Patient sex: F
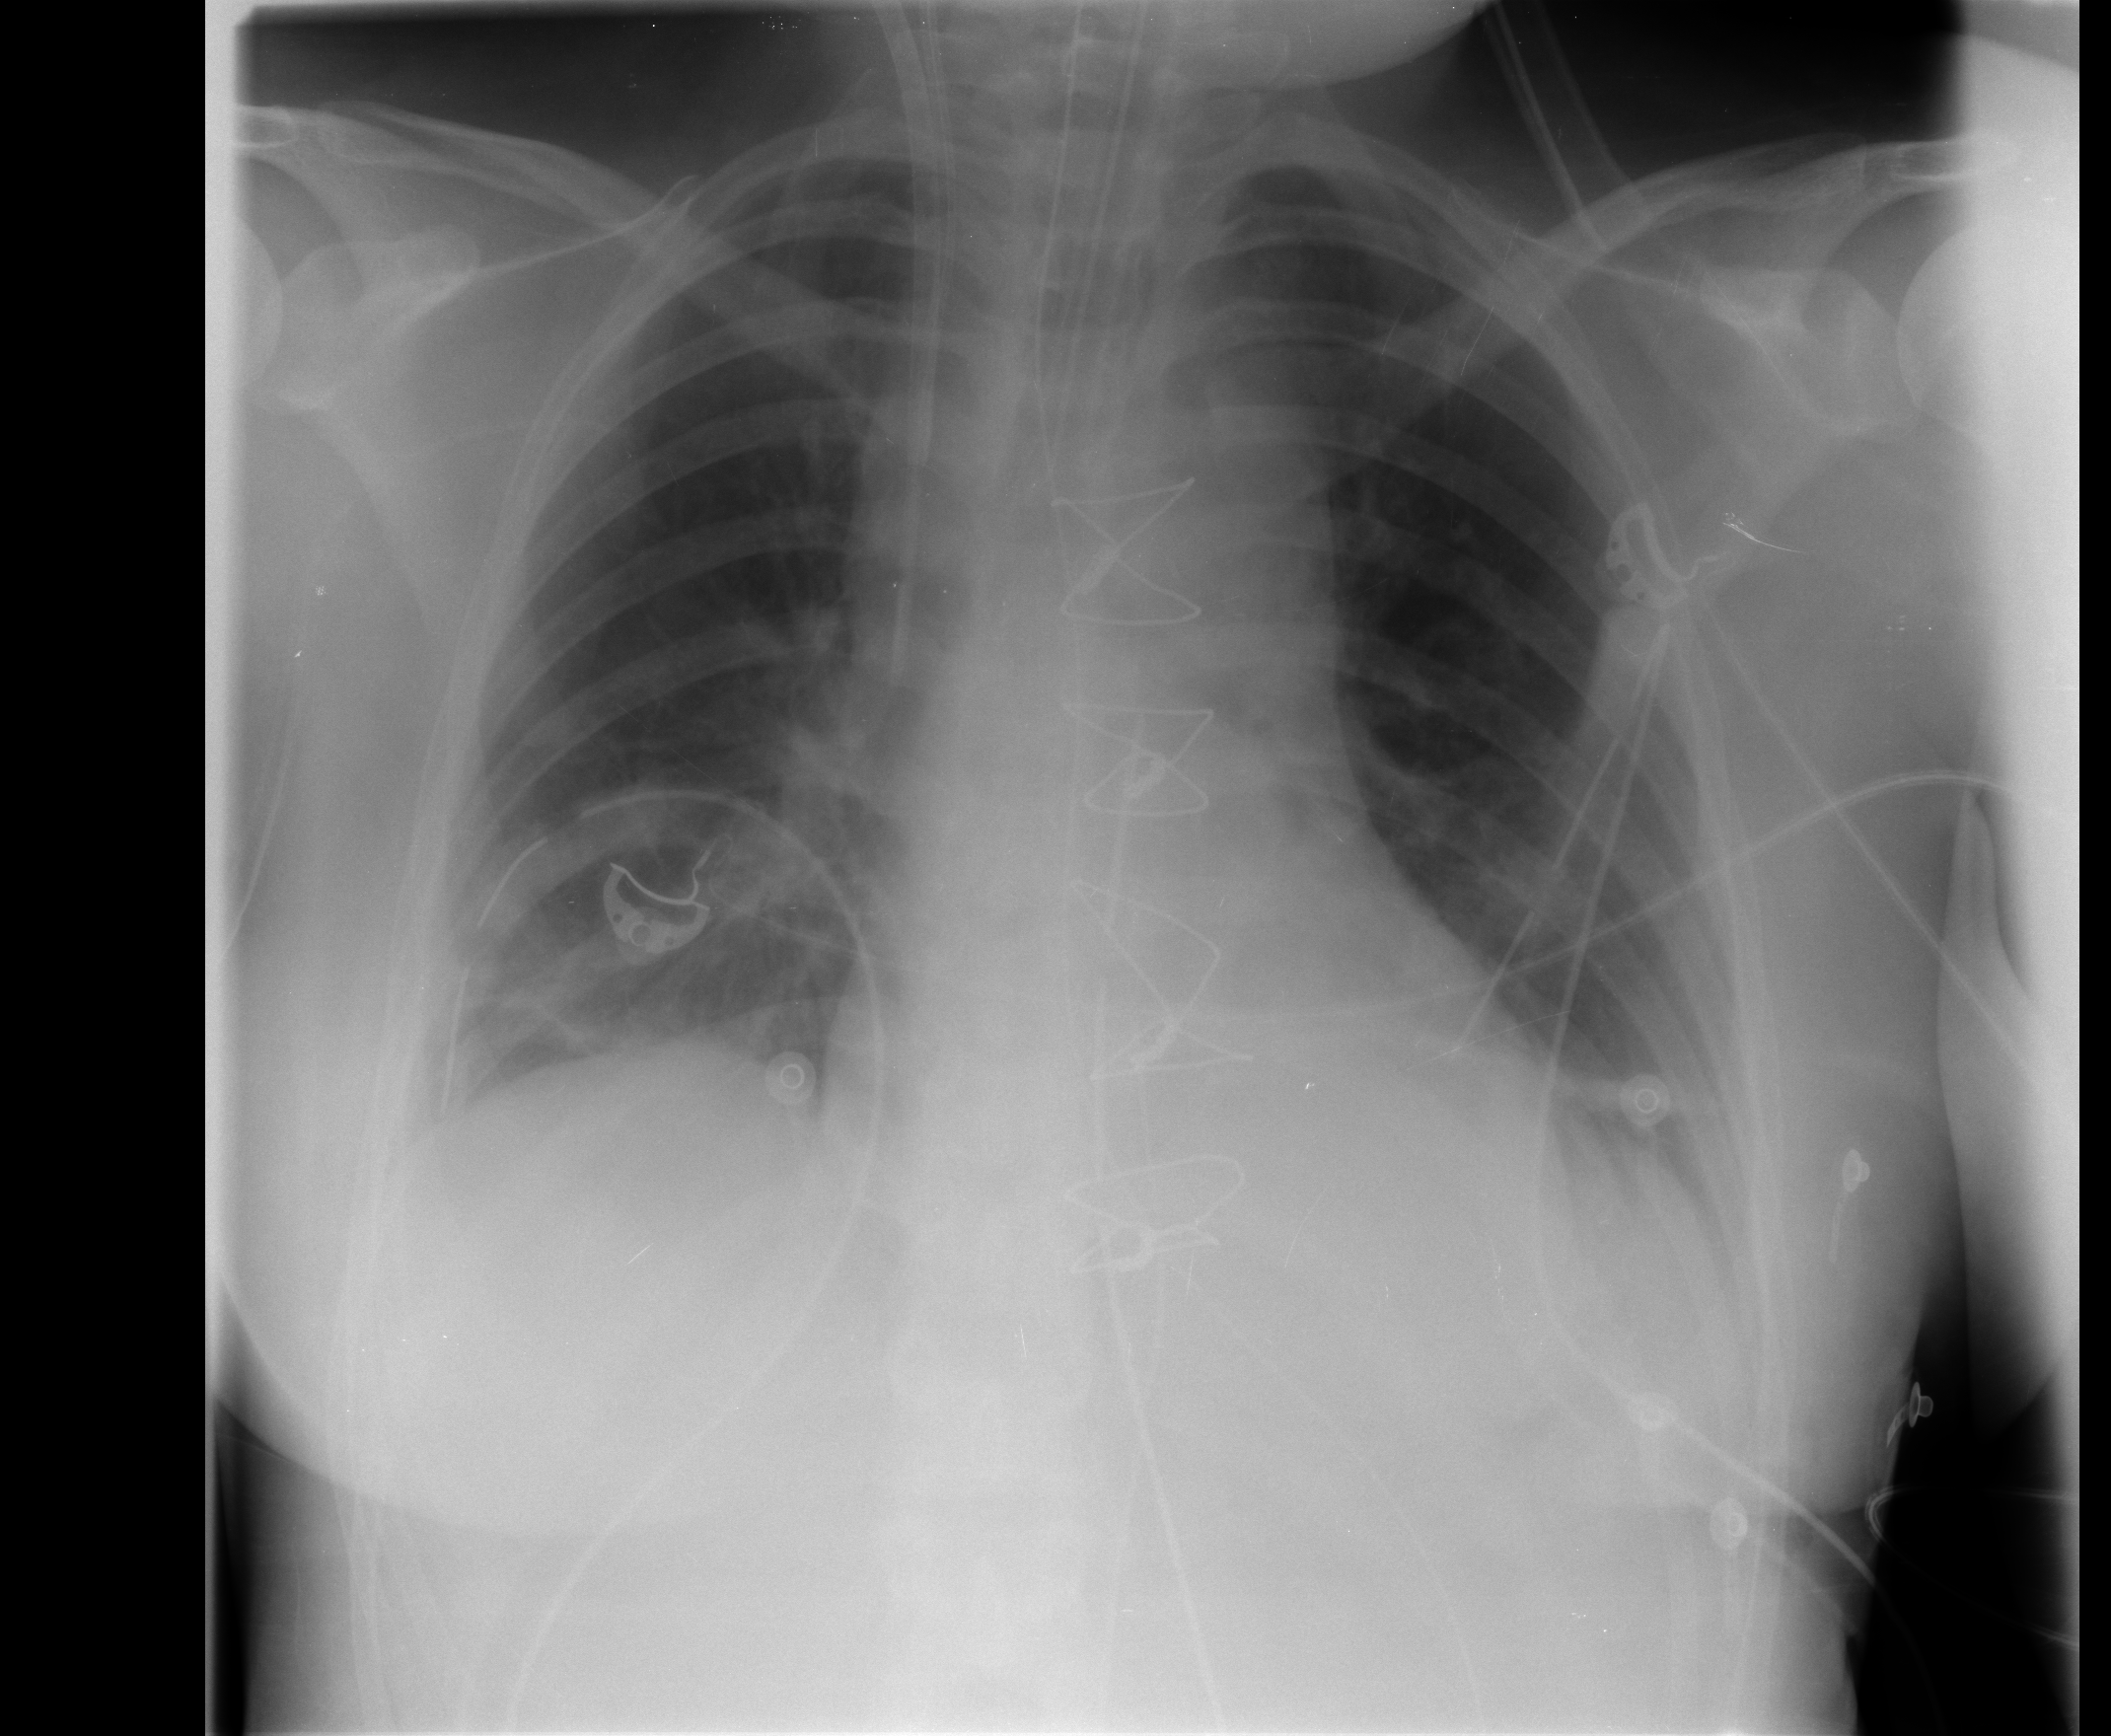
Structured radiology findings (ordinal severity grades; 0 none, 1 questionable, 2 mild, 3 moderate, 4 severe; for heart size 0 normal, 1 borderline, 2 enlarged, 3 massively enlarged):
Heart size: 2
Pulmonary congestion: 2
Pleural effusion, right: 0
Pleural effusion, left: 0
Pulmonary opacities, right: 0
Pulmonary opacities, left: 1
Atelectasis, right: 2
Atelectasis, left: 2